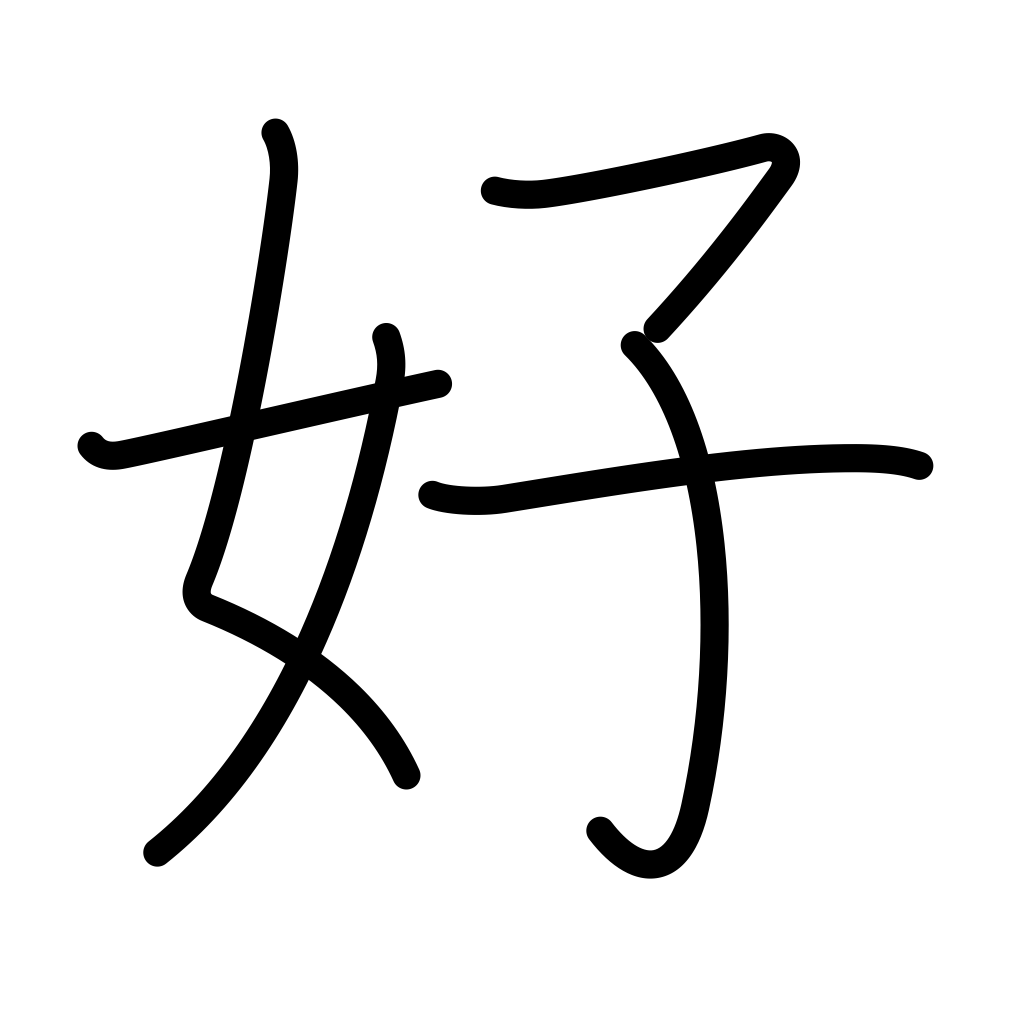
Meaning: fond, pleasing, like something